Question: While doing development in SQL Server Management Studio (SSMS), I frequently want to check the properties of a number of index on a specific table from within the :

Pulling up the index properties to see the columns included in the index, one can double-click the index name in , or alternatively use the <URL> and then using to select , and then hitting .
I checked the <URL> list, but did not manage to find the answer to my question.
Is there a one-key shortcut that could be used to pull up the index properties instead?
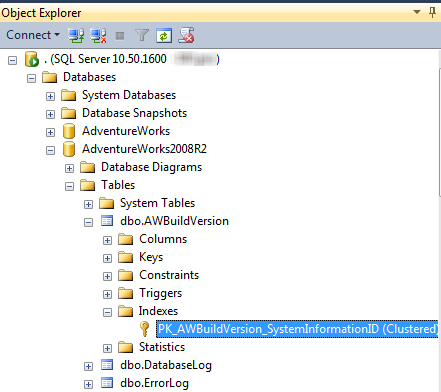
Answer: I have just tried to find any context menus registered in SSMS concerning Index in Object explorer, but unfortunately it looks like that it is 100% built dynamically. So it is impossible to assign a shortcut. Generally, you can assign shortcut on any command, that is registered as menu command in SSMS. But no luck here.